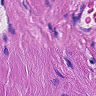
Metastatic tissue present: no